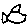
Label: fish